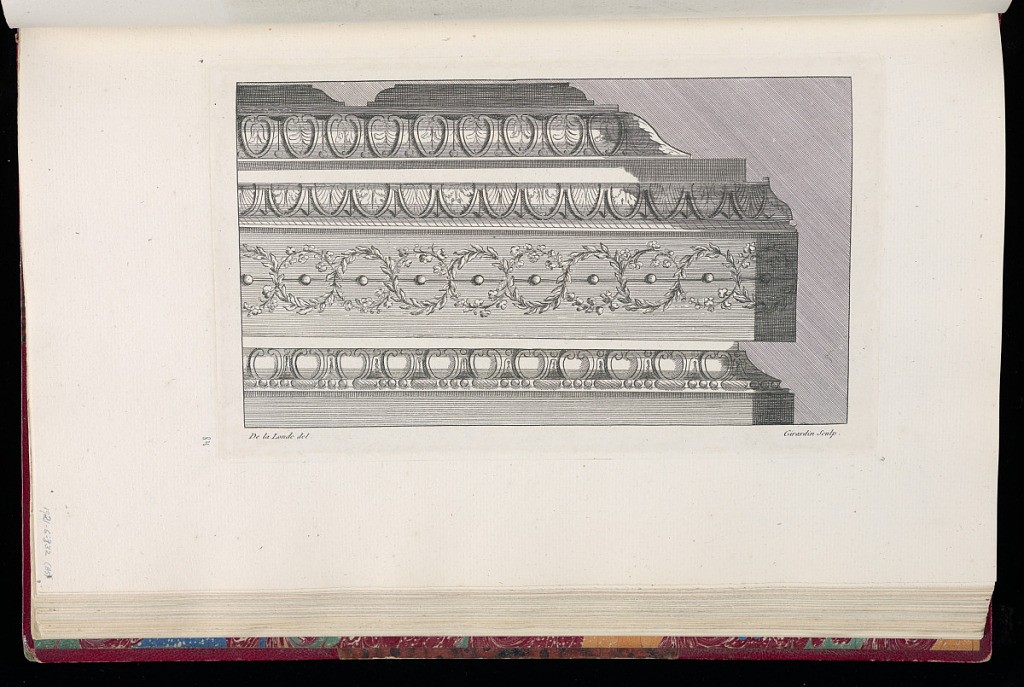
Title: Design for a Cornice
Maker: Richard de Lalonde, French, active 1780–96
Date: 1780-1789
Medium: Etching on off-white laid paper
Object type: Print
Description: Design for a cornice decorated with ornament motifs including palmette, egg and dart, branch guilloche, scrolls, bead and bar course. The plate is signed but not numbered.